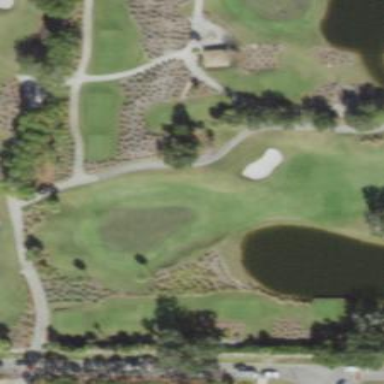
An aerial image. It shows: Golf fairway surrounded by grass.